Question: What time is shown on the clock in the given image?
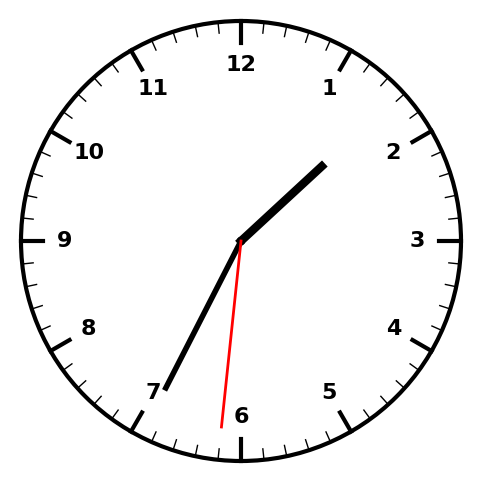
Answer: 01:34:31